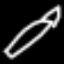
Label: pencil